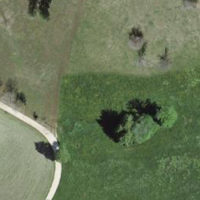
EUNIS habitat code: 52
Species observed at this site:
Juniperus communis